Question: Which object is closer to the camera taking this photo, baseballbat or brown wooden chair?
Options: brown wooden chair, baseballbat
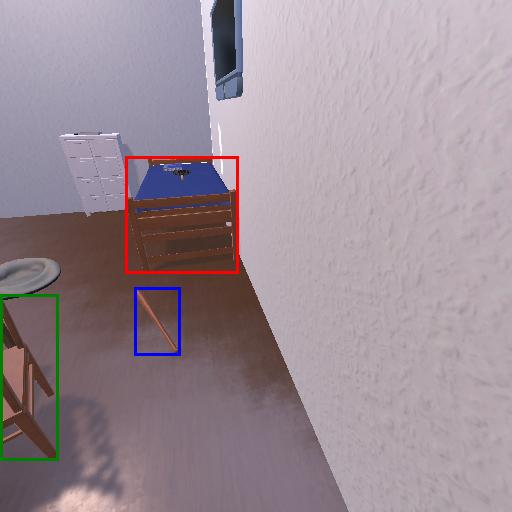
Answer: brown wooden chair